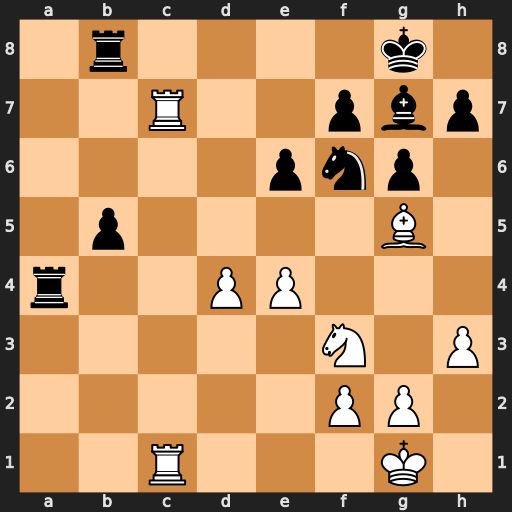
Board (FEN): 1r4k1/2R2pbp/4pnp1/1p4B1/r2PP3/5N1P/5PP1/2R3K1
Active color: w
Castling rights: -
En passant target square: -
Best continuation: Rc8+ Rxc8 Rxc8+